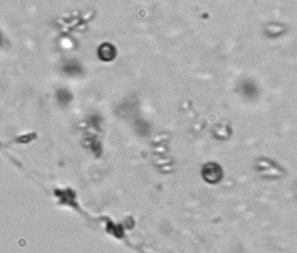
Label: Phaeocystis